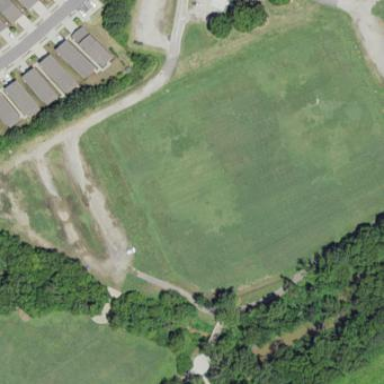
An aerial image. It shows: Soccer pitch for leisureland activities.